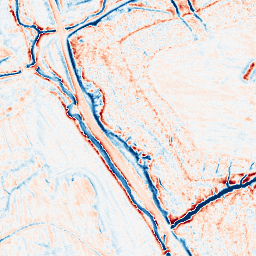
Category: edge_preserving
Decomposition family: anisotropic_diffusion
Decomposition parameters: iterations: 20
kappa: 30
gamma: 0.15
Upsampling method: quadratic
Upsampling parameters: scale: 8
Upsampling scale: 8